Question: I was able to build with NAnt and run the assembly through NAnt. Now I tried to run my selenium test suit from NUnit command line. I am not even sure if this can be accomplished through NUnit command line. Can anyone please help me to resolve the problem?
Here is the exception trace
'''
System.IO.FileNotFoundException...
Server stack trace:
at System.ModuleHandle.ResolveType(RuntimeModule module, Int32 typeToken, IntPtr* typeInstArgs, Int32 typeInstCount, IntPtr* methodInstArgs, Int32 methodInstCount, ObjectHandleOnStack type)
at System.ModuleHandle.ResolveTypeHandleInternal(RuntimeModule module, Int32 typeToken, RuntimeTypeHandle[] typeInstantiationContext, RuntimeTypeHandle[] methodInstantiationContext)
at System.Reflection.RuntimeModule.ResolveType(Int32 metadataToken, Type[] genericTypeArguments, Type[] genericMethodArguments)
at System.Reflection.CustomAttribute.FilterCustomAttributeRecord(CustomAttributeRecord caRecord, MetadataImport scope, Assembly& lastAptcaOkAssembly, RuntimeModule decoratedModule, MetadataToken decoratedToken, RuntimeType attributeFilterType, Boolean mustBeInheritable, Object[] attributes, IList derivedAttributes, RuntimeType& attributeType, IRuntimeMethodInfo& ctor, Boolean& ctorHasParameters, Boolean& isVarArg)
at System.Reflection.CustomAttribute.GetCustomAttributes(RuntimeModule decoratedModule, Int32 decoratedMetadataToken, Int32 pcaCount, RuntimeType attributeFilterType, Boolean mustBeInheritable, IList derivedAttributes, Boolean isDecoratedTargetSecurityTransparent)
at System.Reflection.CustomAttribute.GetCustomAttributes(RuntimeType type, RuntimeType caType, Boolean inherit)
at System.RuntimeType.GetCustomAttributes(Type attributeType, Boolean inherit)
at NUnit.Core.CoreExtensions.InstallAdhocExtensions(Assembly assembly)
at NUnit.Core.Builders.TestAssemblyBuilder.Load(String path)
at NUnit.Core.Builders.TestAssemblyBuilder.Build(String assemblyName, Boolean autoSuites)
at NUnit.Core.Builders.TestAssemblyBuilder.Build(String assemblyName, String testName, Boolean autoSuites)
at NUnit.Core.TestSuiteBuilder.BuildSingleAssembly(TestPackage package)
at NUnit.Core.TestSuiteBuilder.Build(TestPackage package)
at NUnit.Core.SimpleTestRunner.Load(TestPackage package)
at NUnit.Core.ProxyTestRunner.Load(TestPackage package)
at NUnit.Core.ProxyTestRunner.Load(TestPackage package)
at NUnit.Core.RemoteTestRunner.Load(TestPackage package)
at System.Runtime.Remoting.Messaging.StackBuilderSink._PrivateProcessMessage(IntPtr md, Object[] args, Object server, Object[]& outArgs)
at System.Runtime.Remoting.Messaging.StackBuilderSink.SyncProcessMessage(IMessage msg)
Exception rethrown at [0]:
at System.Runtime.Remoting.Proxies.RealProxy.HandleReturnMessage(IMessage reqMsg, IMessage retMsg)
at System.Runtime.Remoting.Proxies.RealProxy.PrivateInvoke(MessageData& msgData, Int32 type)
at NUnit.Core.TestRunner.Load(TestPackage package)
at NUnit.Util.TestDomain.Load(TestPackage package)
at NUnit.Core.ProxyTestRunner.Load(TestPackage package)
at NUnit.Util.RemoteTestAgent.AgentRunner.Load(TestPackage package)
at System.Runtime.Remoting.Messaging.StackBuilderSink._PrivateProcessMessage(IntPtr md, Object[] args, Object server, Object[]& outArgs)
at System.Runtime.Remoting.Messaging.StackBuilderSink.SyncProcessMessage(IMessage msg)
Exception rethrown at [1]:
at System.Runtime.Remoting.Proxies.RealProxy.HandleReturnMessage(IMessage reqMsg, IMessage retMsg)
at System.Runtime.Remoting.Proxies.RealProxy.PrivateInvoke(MessageData& msgData, Int32 type)
at NUnit.Core.TestRunner.Load(TestPackage package)
at NUnit.Core.ProxyTestRunner.Load(TestPackage package)
at NUnit.Util.ProcessRunner.Load(TestPackage package)
at NUnit.Util.TestLoader.LoadTest(String testName)
'''
'''
Assembly Binder Log Entry (12/9/2014 @ 8:35:42 PM)
The operation was successful.
Bind result: hr = 0x0. The operation completed successfully.
Assembly manager loaded from: D:\Windows\Microsoft.NET\Framework\v4.0.30319\clr.dll
Running under executable D:\Users\Saifur\Desktop\NUnit-2.6.3\bin\nunit-agent-x86.exe
--- A detailed error log follows.
=== Pre-bind state information ===
LOG: DisplayName = System.EnterpriseServices, Version=4.0.0.0, Culture=neutral, PublicKeyToken=b03f5f7f11d50a3a
(Fully-specified)
LOG: Appbase = file:///D:/Users/Saifur/Desktop/NUnit-2.6.3/bin/
LOG: Initial PrivatePath = NULL
LOG: Dynamic Base = NULL
LOG: Cache Base = NULL
LOG: AppName = nunit-agent-x86.exe
Calling assembly : (Unknown).
===
LOG: This bind starts in default load context.
LOG: Using application configuration file: D:\Users\Saifur\Desktop\NUnit-2.6.3\bin\nunit-agent-x86.exe.Config
LOG: Using host configuration file:
LOG: Using machine configuration file from D:\Windows\Microsoft.NET\Framework\v4.0.30319\config\machine.config.
LOG: Found assembly by looking in the GAC.
LOG: Binding succeeds. Returns assembly from D:\WINDOWS\Microsoft.Net\assembly\GAC_32\System.EnterpriseServices\v4.0_4.0.0.0__b03f5f7f11d50a3a\System.EnterpriseServices.dll.
LOG: Assembly is loaded in default load context.
'''

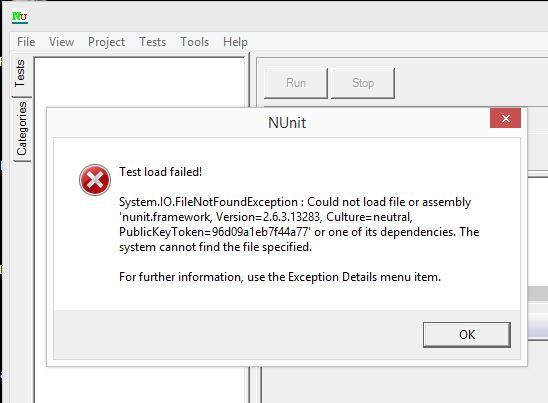
Answer: 'Fusion Logging' kind of help me track down the issue. The issue was I was using targeting the wrong assembly as a result it was not finding all dependencies correctly and throwing false alert.